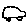
Label: car